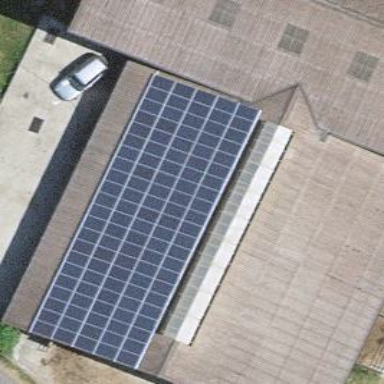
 consisting of solar photovoltaic panels."